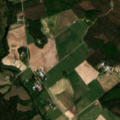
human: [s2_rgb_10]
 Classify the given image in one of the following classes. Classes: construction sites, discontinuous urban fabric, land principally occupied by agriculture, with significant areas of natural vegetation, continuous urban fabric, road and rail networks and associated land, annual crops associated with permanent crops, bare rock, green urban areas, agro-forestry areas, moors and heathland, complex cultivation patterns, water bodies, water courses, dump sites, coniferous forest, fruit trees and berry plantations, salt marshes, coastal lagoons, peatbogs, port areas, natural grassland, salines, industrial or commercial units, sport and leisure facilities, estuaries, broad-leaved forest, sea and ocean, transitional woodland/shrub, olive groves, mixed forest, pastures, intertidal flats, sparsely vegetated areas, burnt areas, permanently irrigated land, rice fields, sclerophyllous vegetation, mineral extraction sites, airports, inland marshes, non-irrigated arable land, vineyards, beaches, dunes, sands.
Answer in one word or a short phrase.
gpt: non-irrigated arable land, land principally occupied by agriculture, with significant areas of natural vegetation, coniferous forest, mixed forest